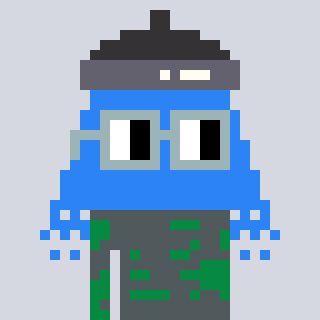
a pixel art character with square dark gray glasses, a shower-shaped head and a green-colored body on a cool background